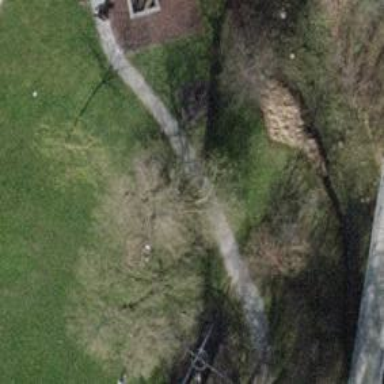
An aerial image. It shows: Footway with surface of fine gravel.